Current action and preconditions to check: trajectory_clear

Your task: For each precondition in the list above, predict whether it will hold at this action.

Consider the current scene as observed from the mobile robot's camera, and analyze the predicted future states of all dynamic agents (e.g., people, animals, vehicles, or any moving entities) within the NEXT SECOND.

IMPORTANT: Only answer "very likely" if you are absolutely certain—based on strong, clear evidence—that a dynamic agent will violate the precondition in the predicted future state. Do NOT answer "very likely" for unlikely, ambiguous, or low-probability risks.

Ask yourself for each precondition: Is there a high probability, with clear and convincing evidence, that the predicted future states of any dynamic agent will interfere with the predicted future state of the currently executing action within the NEXT SECOND, causing that precondition to fail?

Assess the risk level based on these predictions. Use "likely" or "very likely" if motions create a clear risk of interference.

Use "neutral" or "improbable" if agents are nearby but their predicted paths are clearly diverging or non-conflicting.

Failure Risk Categories: "very improbable", "improbable", "neutral", "likely", "very likely"

Answer Format: Output ONLY the probability_of_failure value from these categories: "very improbable", "improbable", "neutral", "likely", "very likely"

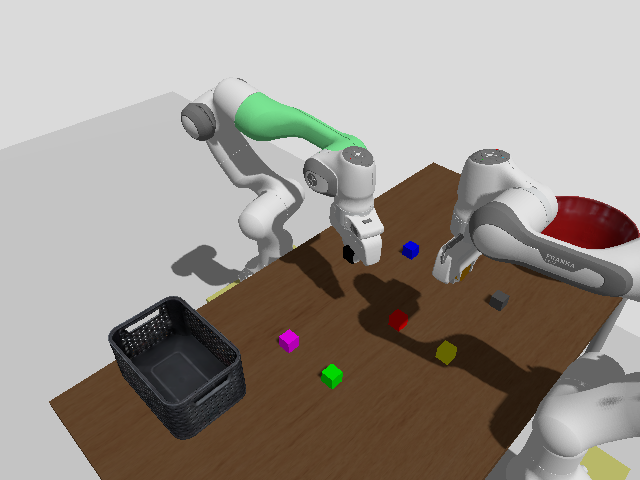

Answer: improbable